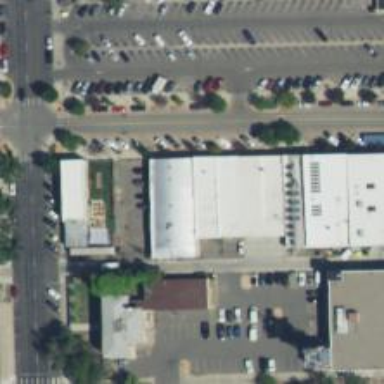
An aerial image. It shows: Parking space is available.